Field crop: maize
Growth stage: 2
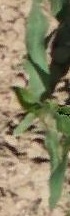
Species: maize